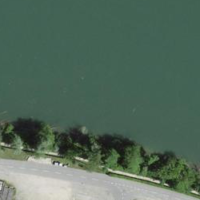
EUNIS habitat code: 15
Species observed at this site:
Prunus padus